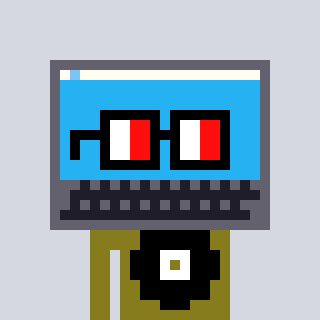
a pixel art character with square glasses with black frames and red eyes, a laptop-shaped head and a gunk-colored body on a cool background